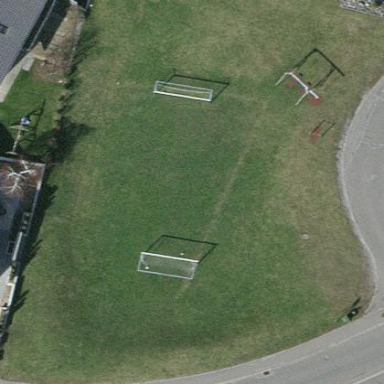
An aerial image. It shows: Grass pitch designated for soccer.